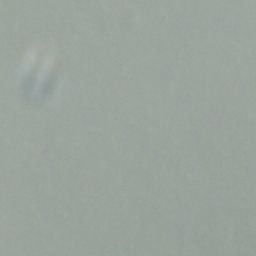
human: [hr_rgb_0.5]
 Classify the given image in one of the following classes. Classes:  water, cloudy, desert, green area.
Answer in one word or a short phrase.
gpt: cloudy